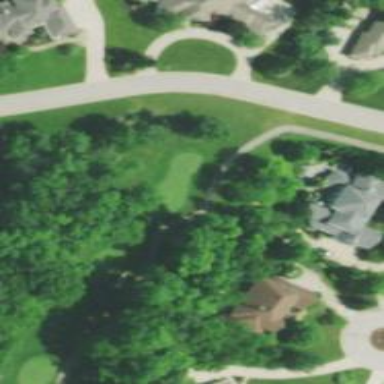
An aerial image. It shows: Golf tee on grassy land.